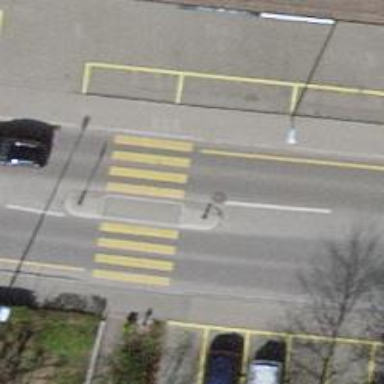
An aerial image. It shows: Uncontrolled zebra crossing with central island.